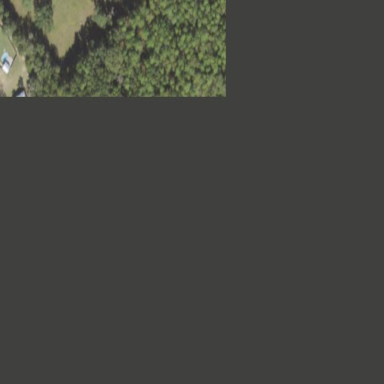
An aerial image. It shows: Forest area dominated by needle-leaved trees.